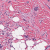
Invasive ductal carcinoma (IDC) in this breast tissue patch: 1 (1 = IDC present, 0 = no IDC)